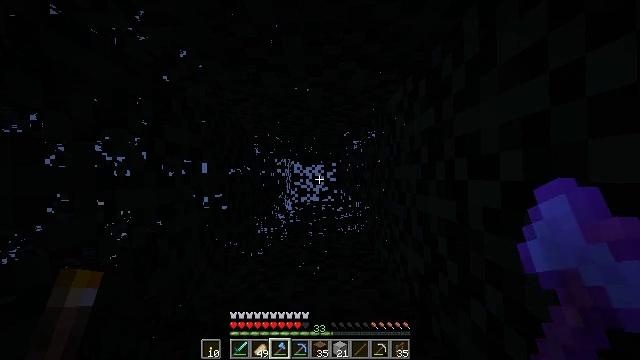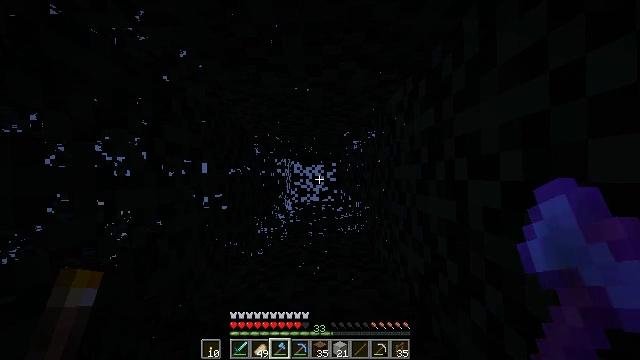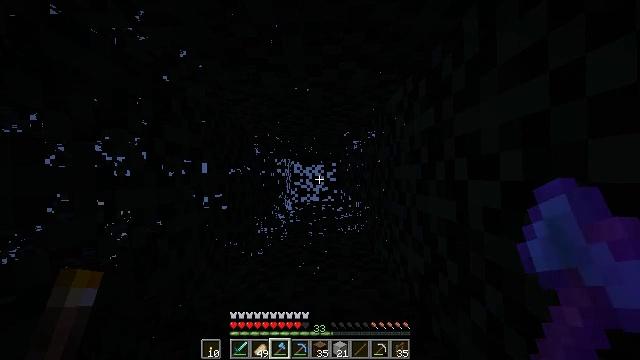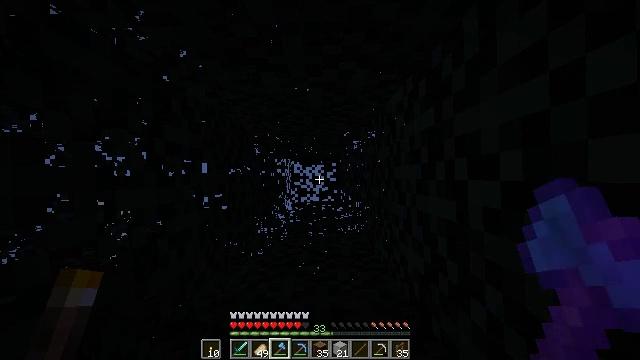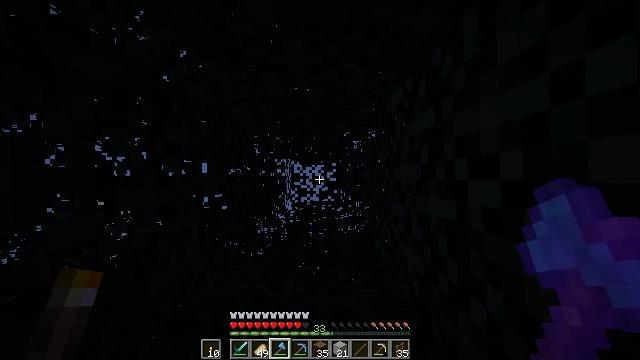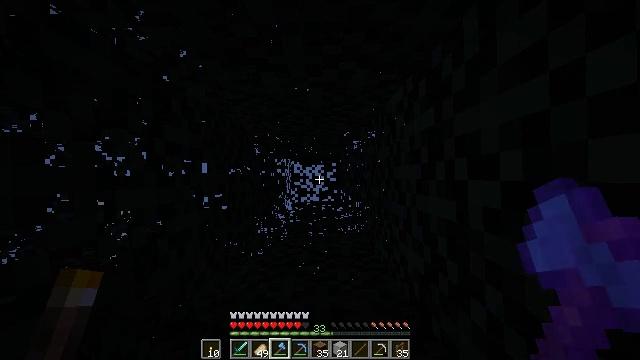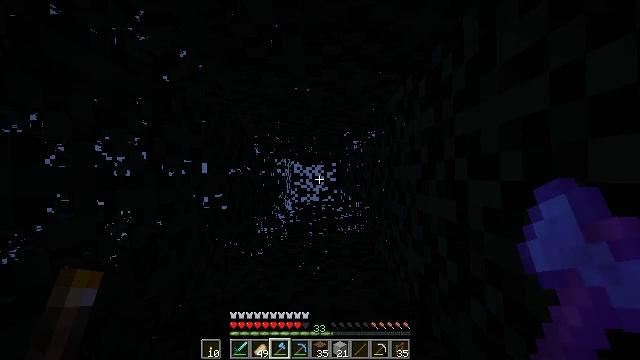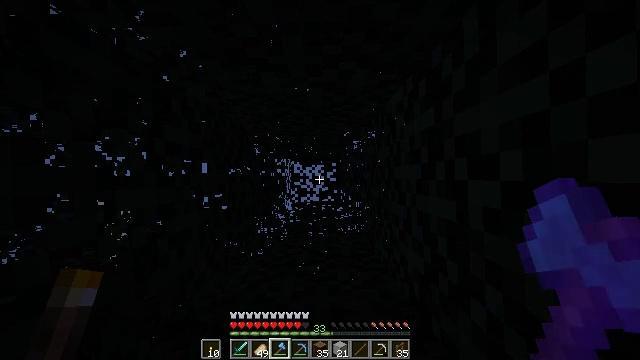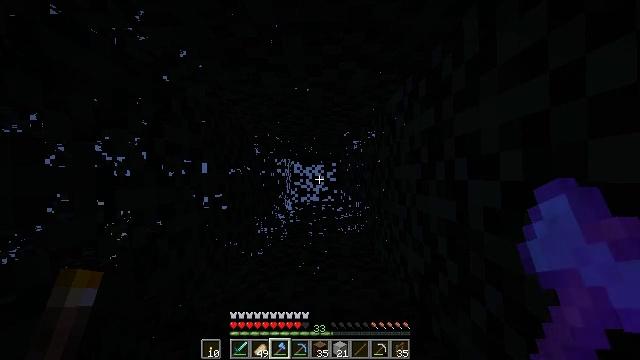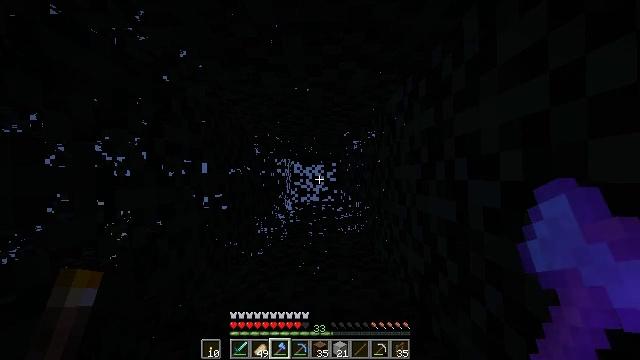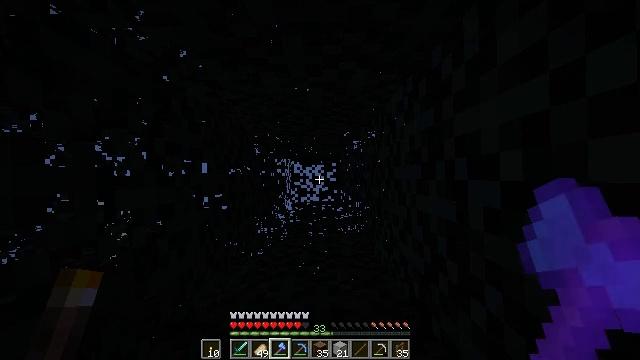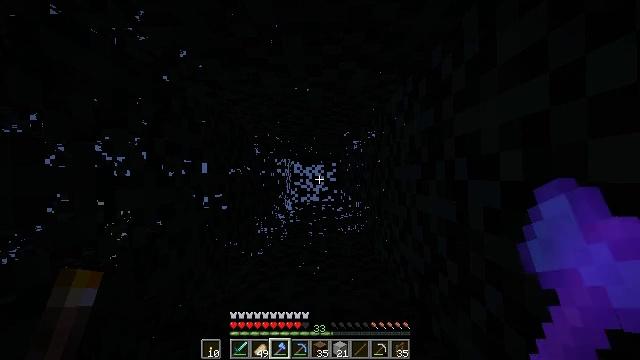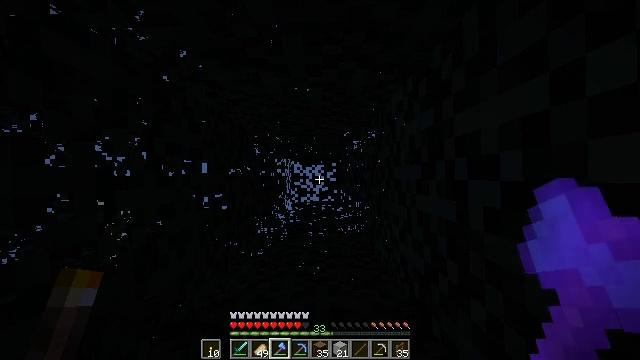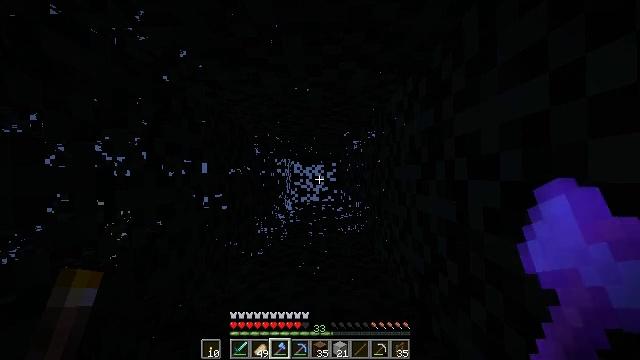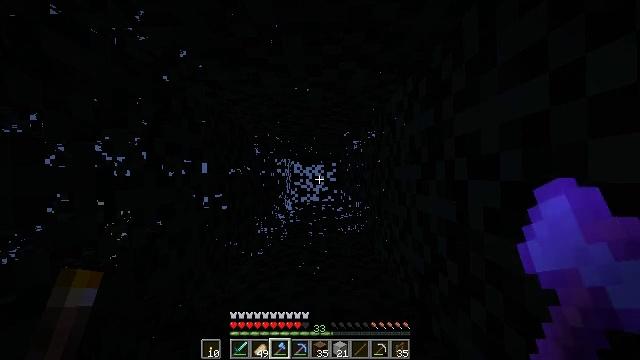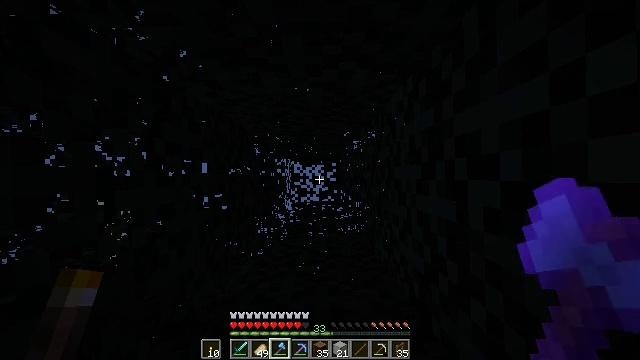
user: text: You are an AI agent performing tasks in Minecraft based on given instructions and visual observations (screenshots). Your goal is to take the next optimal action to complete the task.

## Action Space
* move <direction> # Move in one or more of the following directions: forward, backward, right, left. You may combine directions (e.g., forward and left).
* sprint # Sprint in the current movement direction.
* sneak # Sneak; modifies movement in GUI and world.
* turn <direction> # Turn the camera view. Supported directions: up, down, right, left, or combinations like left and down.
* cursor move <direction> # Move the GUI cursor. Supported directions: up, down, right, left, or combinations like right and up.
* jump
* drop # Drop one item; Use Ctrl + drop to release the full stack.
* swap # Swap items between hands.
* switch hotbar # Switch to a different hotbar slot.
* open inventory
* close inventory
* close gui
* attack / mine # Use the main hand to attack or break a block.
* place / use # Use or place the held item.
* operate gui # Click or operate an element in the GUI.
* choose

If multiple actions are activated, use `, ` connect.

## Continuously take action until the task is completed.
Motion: motion action
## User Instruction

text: Retrieve the brown bed.
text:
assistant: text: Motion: no_op
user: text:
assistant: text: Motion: no_op
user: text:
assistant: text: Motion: no_op
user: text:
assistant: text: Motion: no_op
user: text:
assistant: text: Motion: no_op
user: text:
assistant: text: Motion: no_op
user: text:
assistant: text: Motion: no_op
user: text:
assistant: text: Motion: no_op
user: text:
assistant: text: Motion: no_op
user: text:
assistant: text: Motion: no_op
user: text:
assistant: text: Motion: no_op
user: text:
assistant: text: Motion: no_op
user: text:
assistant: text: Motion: no_op
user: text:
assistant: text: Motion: no_op
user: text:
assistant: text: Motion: no_op
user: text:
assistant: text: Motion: no_op
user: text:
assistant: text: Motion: no_op
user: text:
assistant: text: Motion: no_op
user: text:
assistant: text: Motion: no_op
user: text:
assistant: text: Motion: no_op
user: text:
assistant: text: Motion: no_op
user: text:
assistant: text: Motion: no_op
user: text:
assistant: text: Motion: no_op
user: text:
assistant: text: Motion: no_op
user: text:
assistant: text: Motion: no_op
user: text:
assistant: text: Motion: no_op
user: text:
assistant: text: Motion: no_op
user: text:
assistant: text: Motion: no_op
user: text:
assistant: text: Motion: no_op
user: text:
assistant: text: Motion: no_op